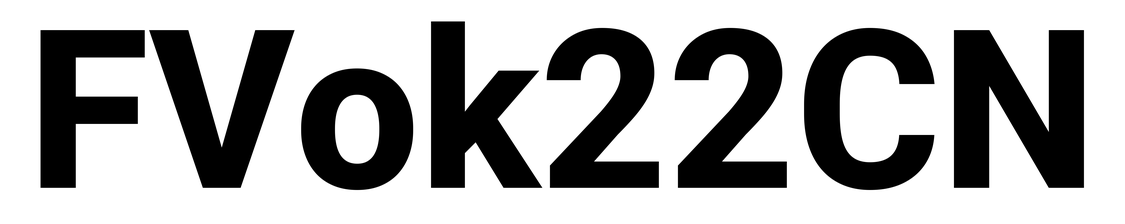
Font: Roboto_ExtraBold